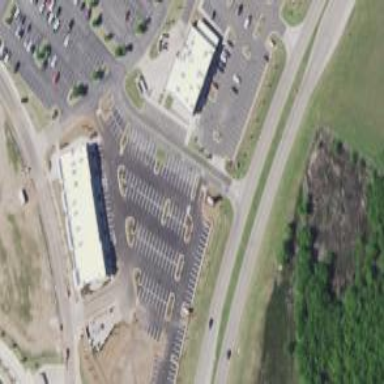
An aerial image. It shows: Parking area with asphalt surface.